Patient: sex F, age 74
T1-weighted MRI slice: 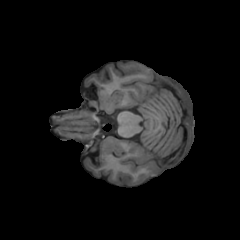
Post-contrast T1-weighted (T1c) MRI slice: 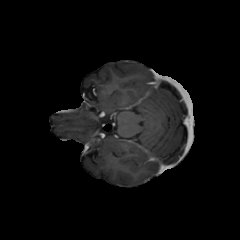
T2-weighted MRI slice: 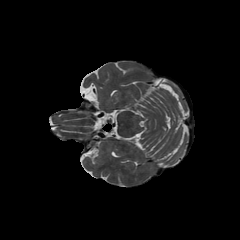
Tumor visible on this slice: no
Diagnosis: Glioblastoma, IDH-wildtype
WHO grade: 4